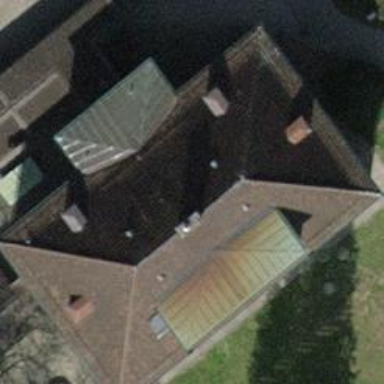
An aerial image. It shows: School building.